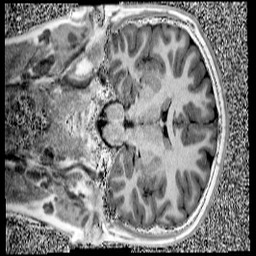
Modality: UNIT1
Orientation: coronal
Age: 11
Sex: male
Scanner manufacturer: siemens
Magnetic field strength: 3 T
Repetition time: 4 s
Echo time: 0.00299 s